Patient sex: F
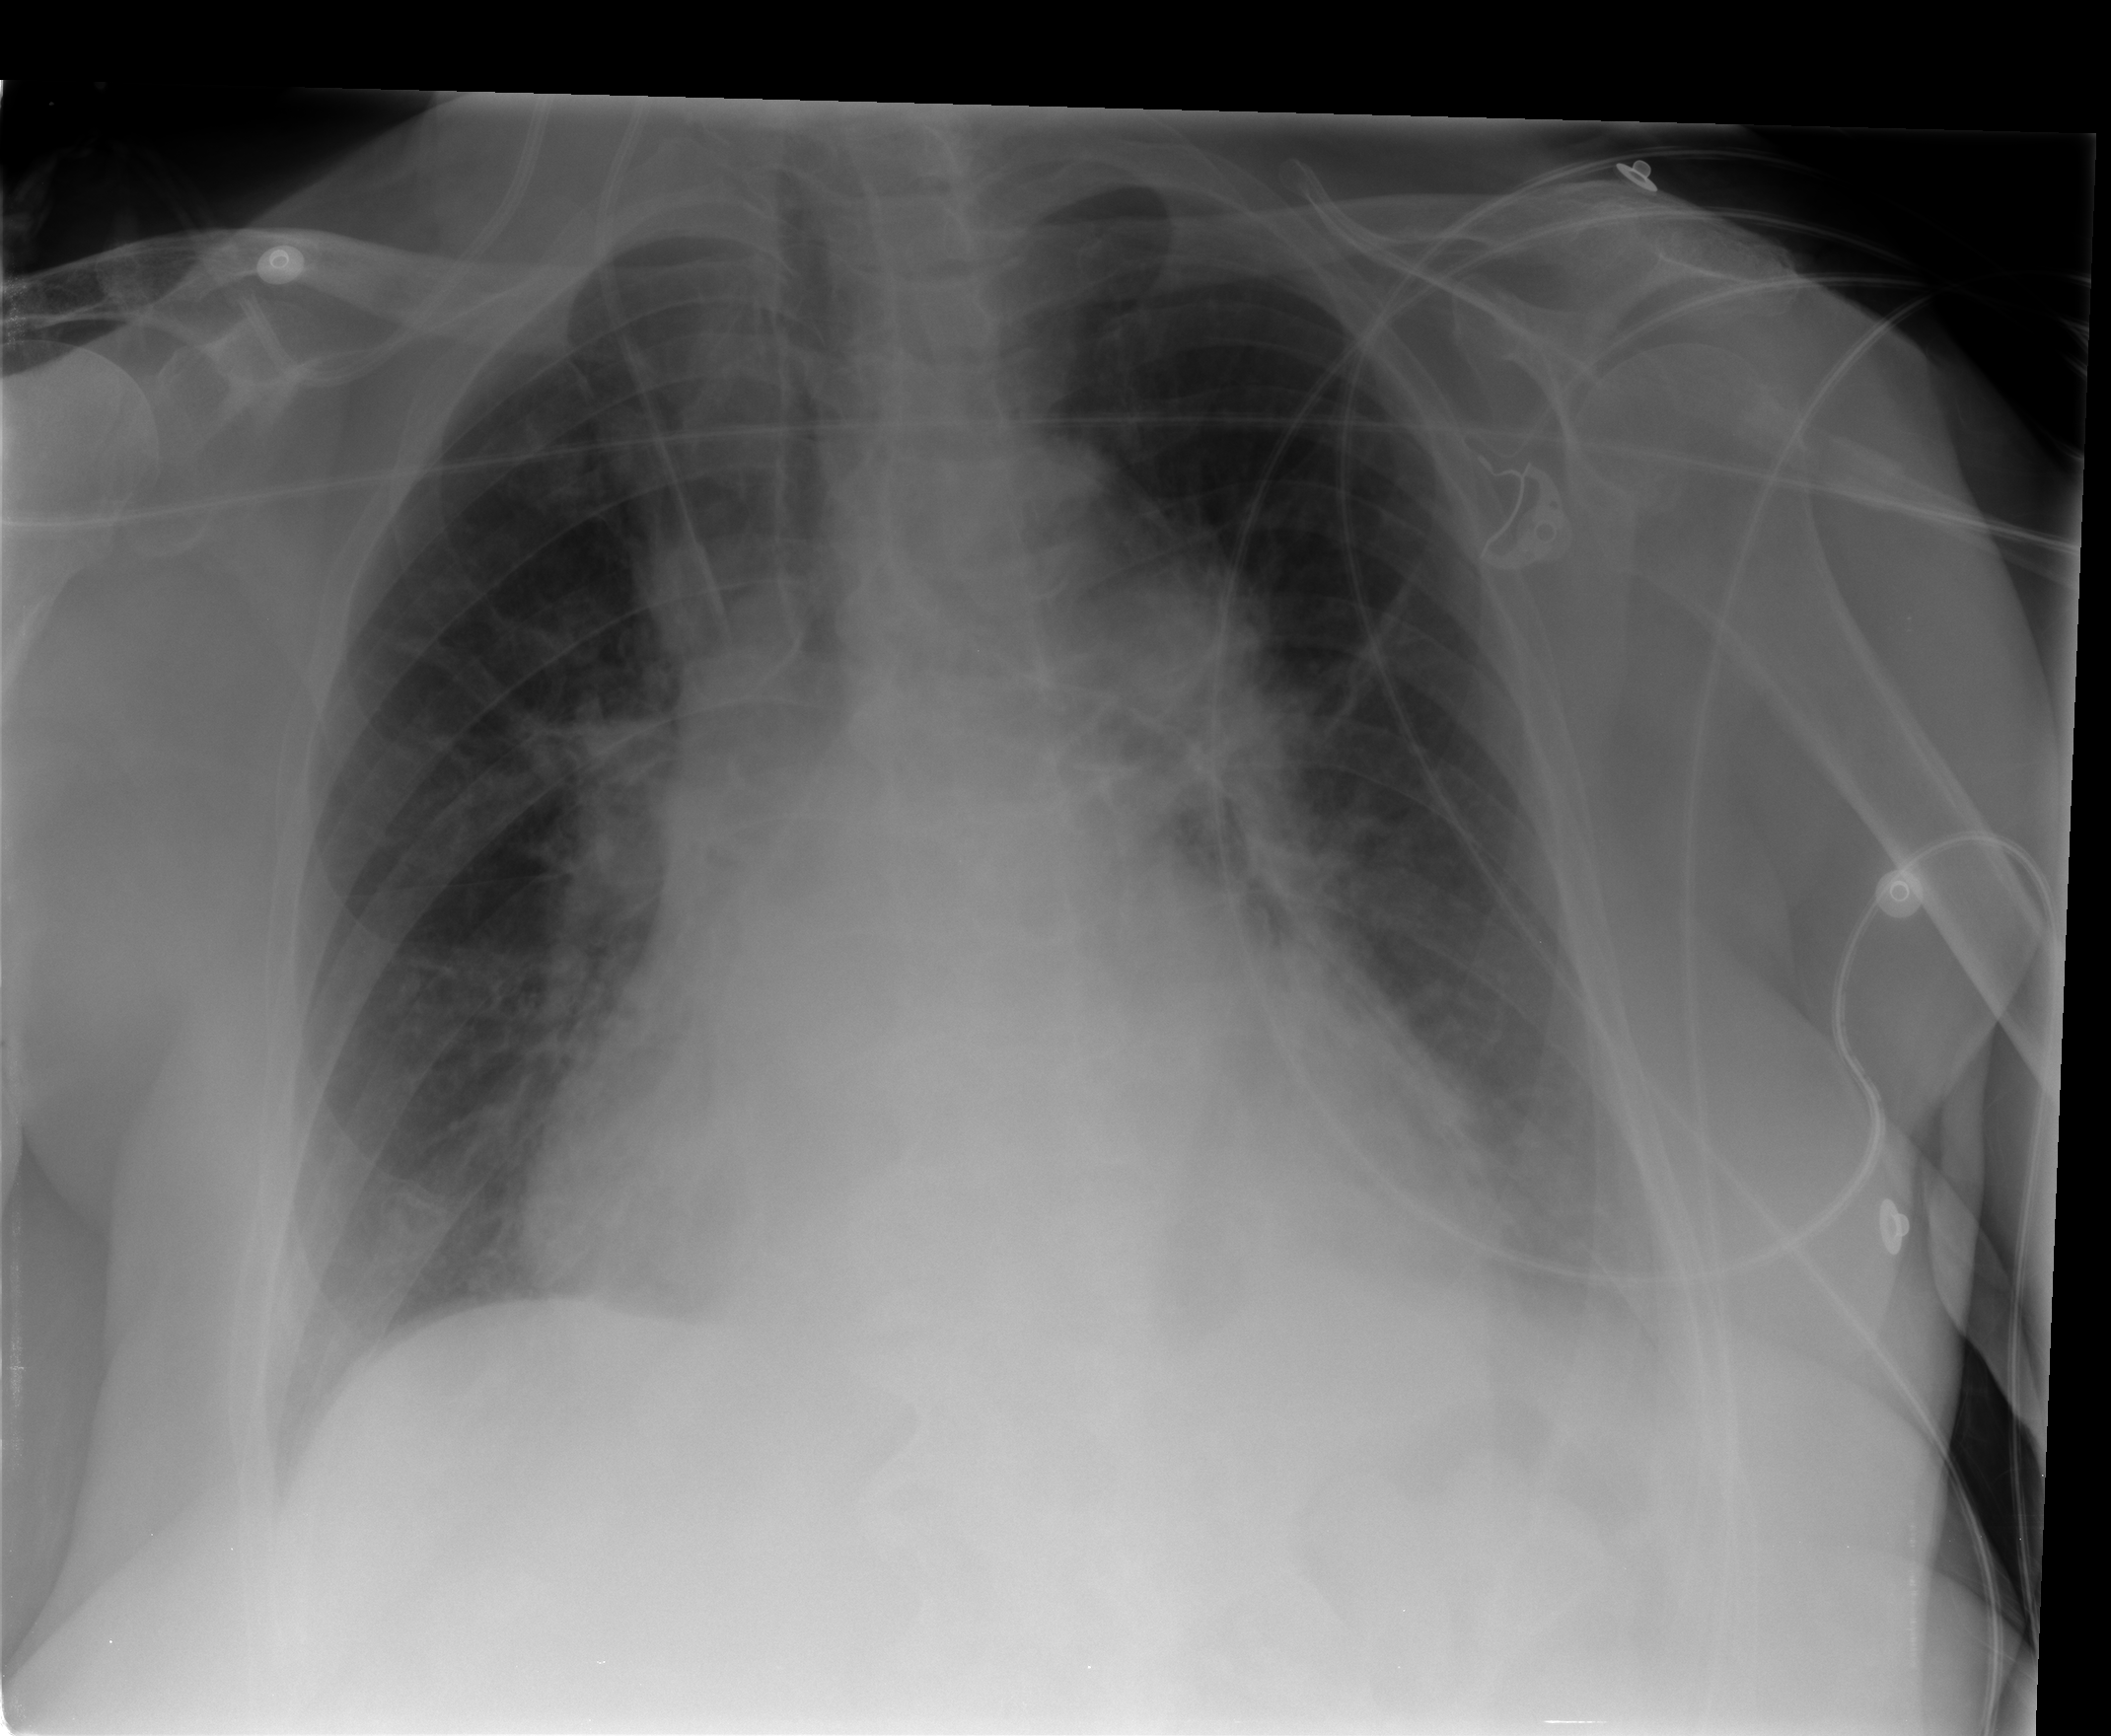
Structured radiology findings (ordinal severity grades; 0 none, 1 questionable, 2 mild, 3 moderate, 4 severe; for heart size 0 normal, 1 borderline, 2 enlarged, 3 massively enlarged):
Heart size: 3
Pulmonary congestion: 3
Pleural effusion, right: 0
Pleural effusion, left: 1
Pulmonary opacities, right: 1
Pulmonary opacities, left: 0
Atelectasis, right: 2
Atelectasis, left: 2